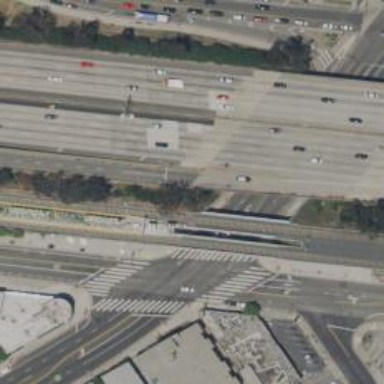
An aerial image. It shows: Bridge for light rail railway with electrified contact lines.